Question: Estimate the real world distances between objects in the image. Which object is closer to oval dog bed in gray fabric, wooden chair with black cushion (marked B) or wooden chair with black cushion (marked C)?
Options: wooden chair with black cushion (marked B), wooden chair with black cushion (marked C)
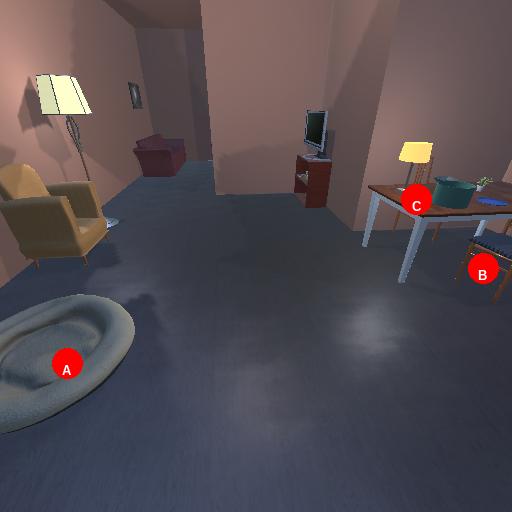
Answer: wooden chair with black cushion (marked B)